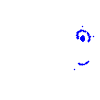
Particle: kaon